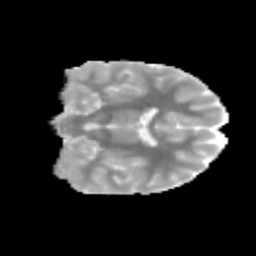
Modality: MD
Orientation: coronal
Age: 9
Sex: female
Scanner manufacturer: siemens
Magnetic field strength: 3 T
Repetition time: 3.8 s
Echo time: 0.07 s